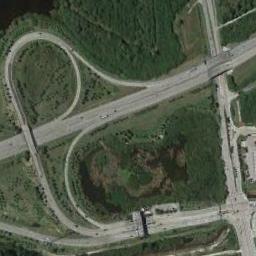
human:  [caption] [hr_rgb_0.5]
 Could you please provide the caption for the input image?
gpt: The intricated overpasses is over the roads on the green space .

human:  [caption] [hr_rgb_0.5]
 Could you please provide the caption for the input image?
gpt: There is an overpass and two black cars .

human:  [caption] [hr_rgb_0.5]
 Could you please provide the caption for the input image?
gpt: There are many trees beside the overpass .

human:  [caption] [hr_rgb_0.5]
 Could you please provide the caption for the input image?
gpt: The overpass is next to the grass and some trees .

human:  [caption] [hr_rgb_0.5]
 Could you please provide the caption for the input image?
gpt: There are green meadows and some trees beside the overpass .